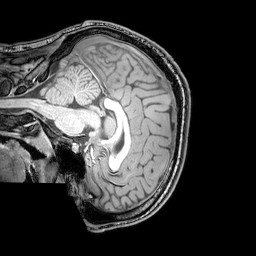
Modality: T1w
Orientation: sagittal
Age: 22
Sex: male
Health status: healthy
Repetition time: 0.081 s
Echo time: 0.037 s